Question: I want to set title on Button in two colors.
Is it possible same as given image below ?

Any help will be appreciated.
Thanks in advance.
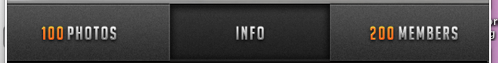
Answer: '''
UIButton *btn = [UIButton buttonWithType:UIButtonTypeCustom];
btn.frame = CGRectMake(5,10,300,20);
[self.view addSubview:btn];
NSMutableAttributedString *attrStr = [[NSMutableAttributedString alloc] initWithString:[NSString stringWithFormat:@"100 Photos"]];
[attrStr addAttribute:NSForegroundColorAttributeName value:[UIColor redColor] range:NSMakeRange(0, 3)];
[btn setAttributedTitle:attrStr forState:UIControlStateNormal];
'''